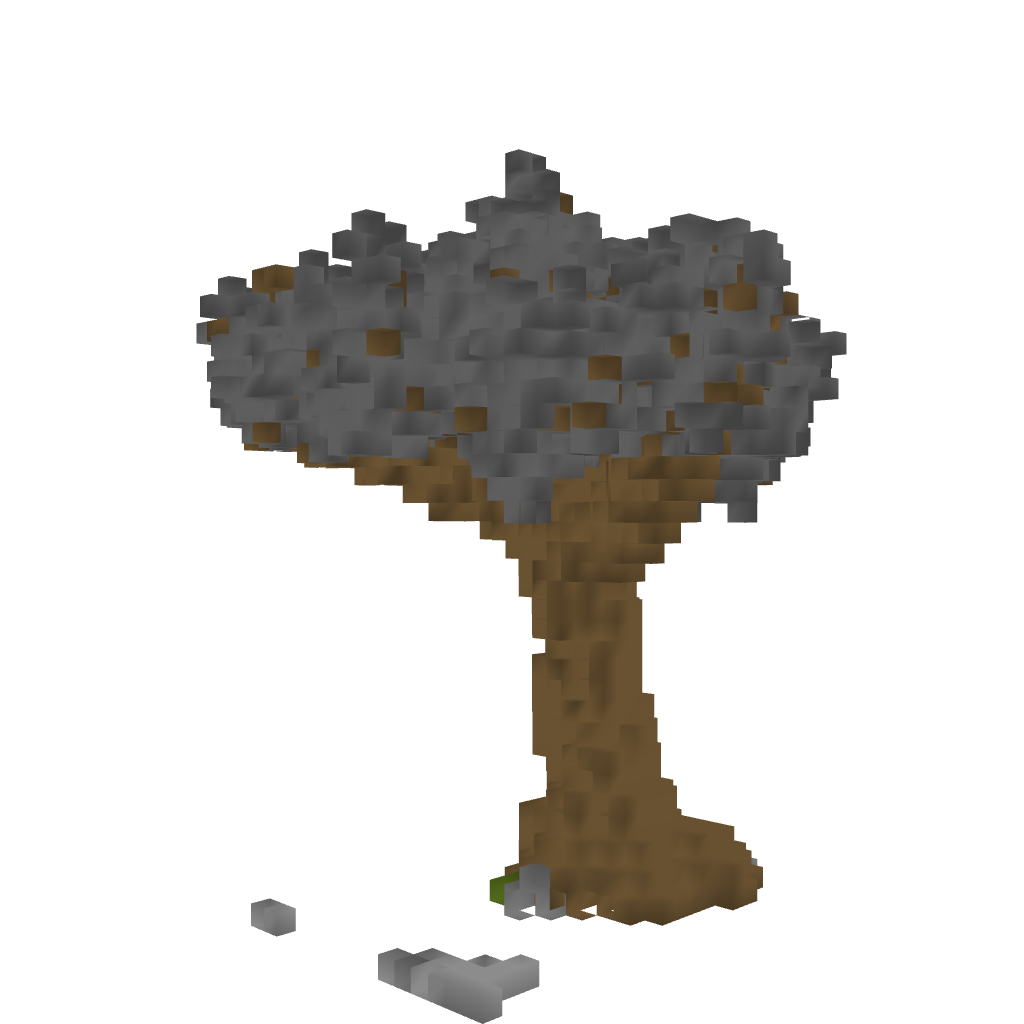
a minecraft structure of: Big tree 2